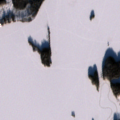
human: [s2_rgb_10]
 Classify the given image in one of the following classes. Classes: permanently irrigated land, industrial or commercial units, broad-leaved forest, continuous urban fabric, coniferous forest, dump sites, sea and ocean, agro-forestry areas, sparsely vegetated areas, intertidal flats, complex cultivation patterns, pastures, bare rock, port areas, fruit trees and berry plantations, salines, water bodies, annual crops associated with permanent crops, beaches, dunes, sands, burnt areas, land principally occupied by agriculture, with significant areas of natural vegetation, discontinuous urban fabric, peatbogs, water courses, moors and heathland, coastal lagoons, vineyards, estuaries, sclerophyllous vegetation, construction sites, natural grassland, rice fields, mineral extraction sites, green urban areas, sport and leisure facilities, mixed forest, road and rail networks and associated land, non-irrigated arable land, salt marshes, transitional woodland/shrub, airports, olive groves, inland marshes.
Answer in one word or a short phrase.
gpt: land principally occupied by agriculture, with significant areas of natural vegetation, mixed forest, water bodies